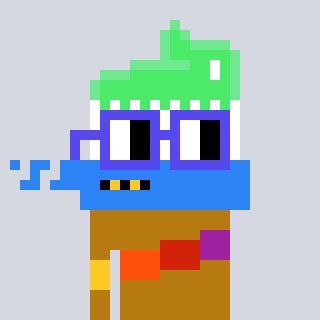
a pixel art character with square blue glasses, a toothbrush-shaped head and a gold-colored body on a cool background